【题型】选择题　【知识点】解析几何　【难度】easy
若如图中的直线$l_1$，$l_2$，$l_3$的斜率分别为$k_1$，$k_2$，$k_3$，则（ ）

\noindent A. $k_1 < k_2 < k_3$ \quad B. $k_3 < k_1 < k_2$ \quad C. $k_3 < k_2 < k_1$ \quad D. $k_1 < k_3 < k_2$
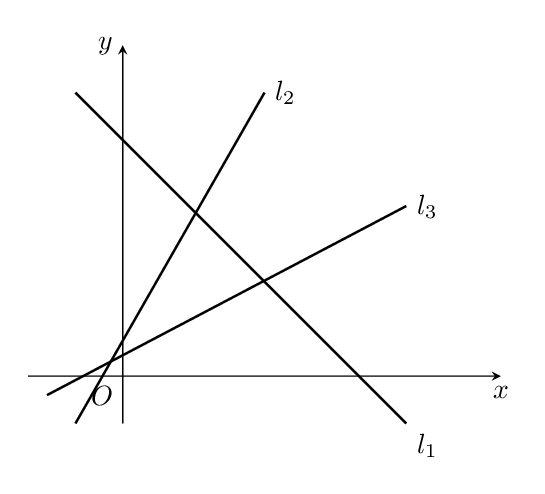
【解答】
\noindent 【答案】D\\
\noindent 【分析】由倾斜角与斜率的关系即可求解.\\
\noindent 【详解】设直线$l_1$、$l_2$、$l_3$的倾斜角分别为$\alpha_1,\alpha_2,\alpha_3$，\\
\noindent 则$k_1 = \tan\alpha_1, k_2 = \tan\alpha_2, k_3 = \tan\alpha_3$，\\
\noindent 由图可知：$0 < \alpha_3 < \alpha_2 < \dfrac{\pi}{2}$，$\dfrac{\pi}{2} < \alpha_1 < \pi$，\\
\noindent 所以$k_1 < k_3 < k_2$.\\
\noindent 故选：D